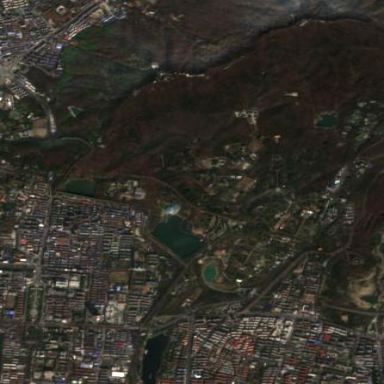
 typically filled with variety of plant species."